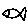
Label: fish